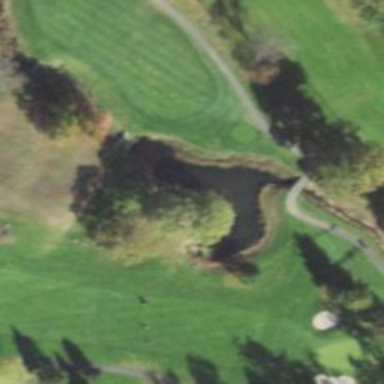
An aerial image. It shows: Scenic view of water hazard on golf course. The natural water feature adds beauty to the landscape.